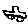
Label: car